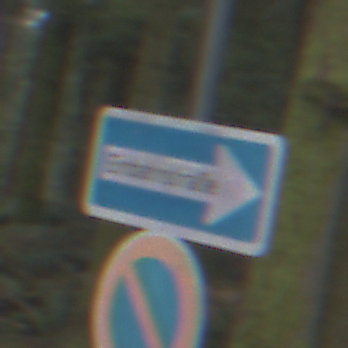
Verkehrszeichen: EinbahnstrasseRechtsweisend
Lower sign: EingeschraenktesHalteverbot
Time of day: Midday
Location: Outdoor (Nature)
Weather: Overcast
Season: NotSpecified
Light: Natural